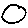
Label: circle